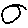
Label: circle